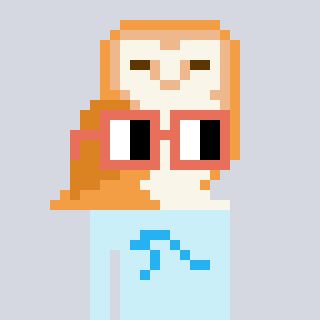
a pixel art character with square orange glasses, a owl-shaped head and a cold-colored body on a cool background